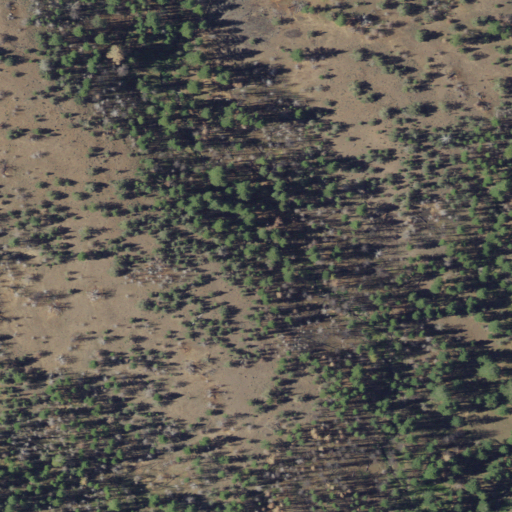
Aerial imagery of valley in California named Willow Spring Canyon containing evergreen forest, shrub, and grassland